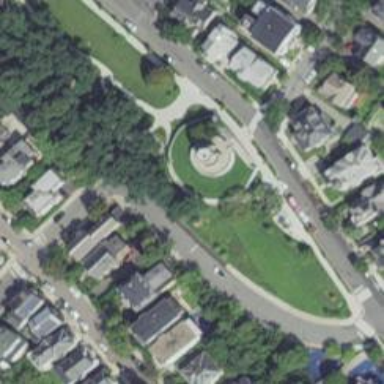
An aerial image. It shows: Historic memorial.